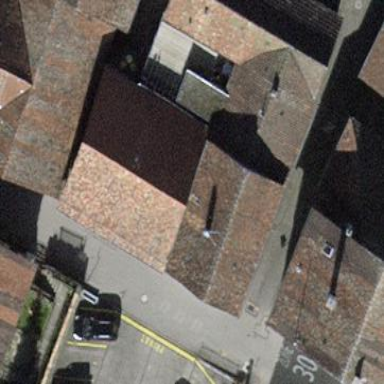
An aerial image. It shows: House with gabled roof oriented along the structure.